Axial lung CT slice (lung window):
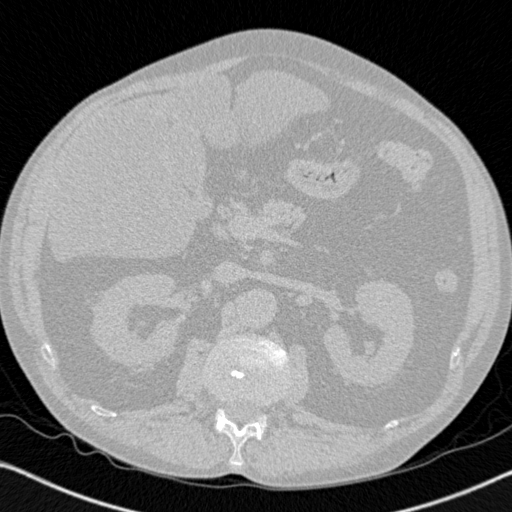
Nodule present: no